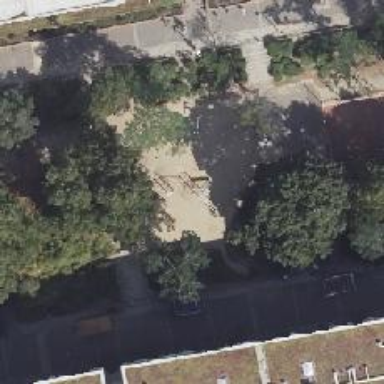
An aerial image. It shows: Playground featuring climbing frame.